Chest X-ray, PA view. Patient: 20 years old, sex F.
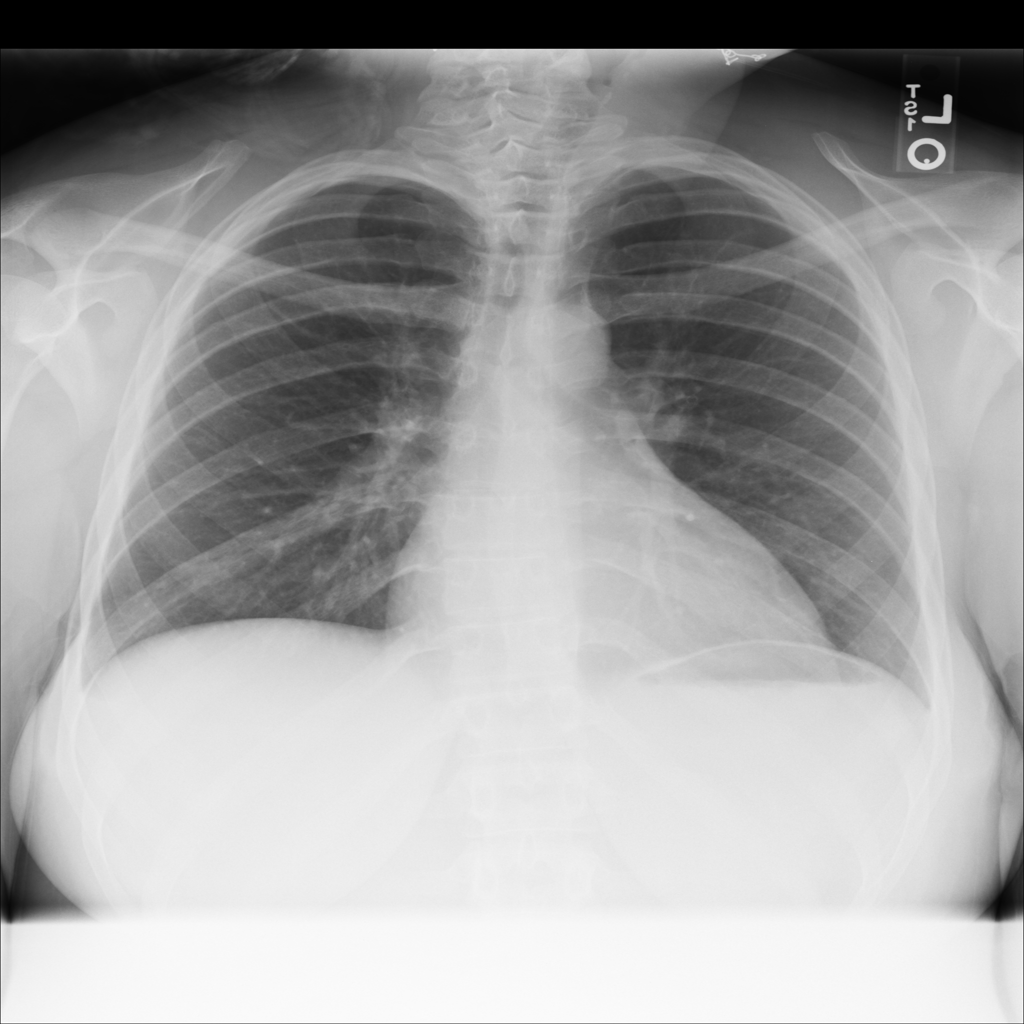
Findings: No Finding